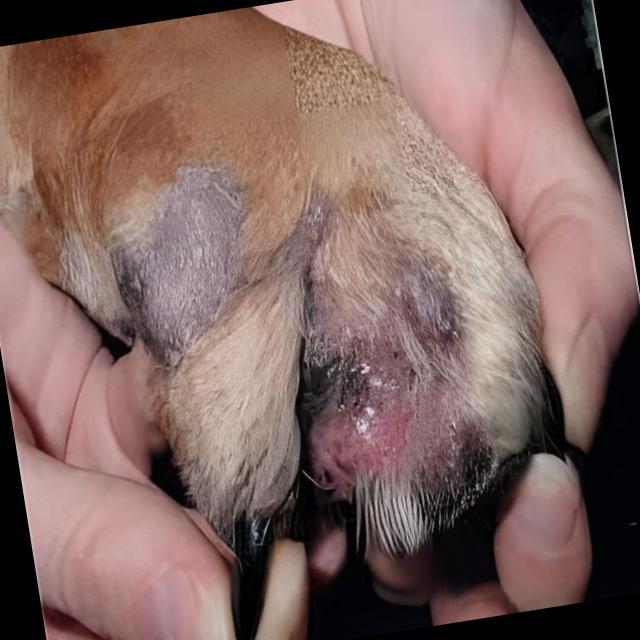
Canine dermatitis — inflammation of the skin presenting with erythema, pruritus, papules, and excoriation. May be allergic, contact, or atopic in origin.